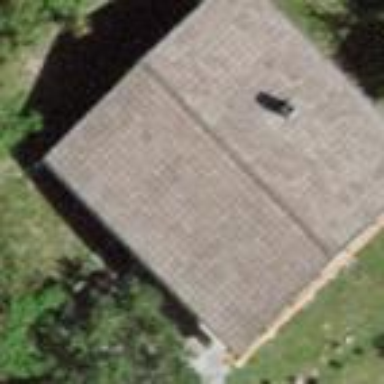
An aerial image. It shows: Simple house.